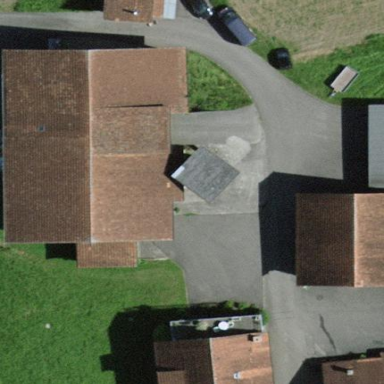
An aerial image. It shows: Farmyard area.